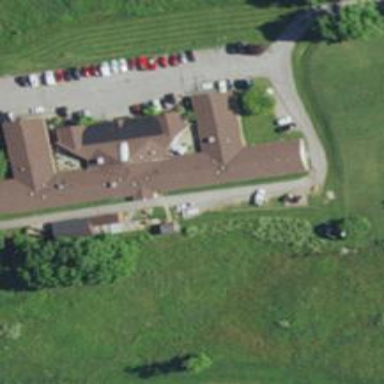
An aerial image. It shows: Nursing home building.